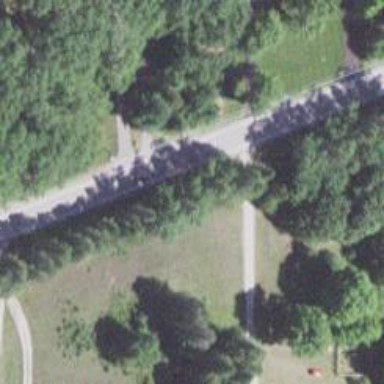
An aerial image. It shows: Row of trees in natural setting.